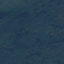
Label: Forest